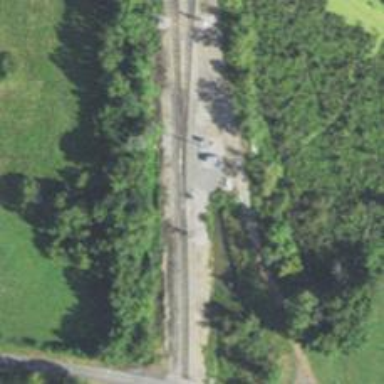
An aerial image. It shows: Railway junction.